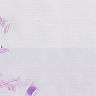
Metastatic tissue present: no